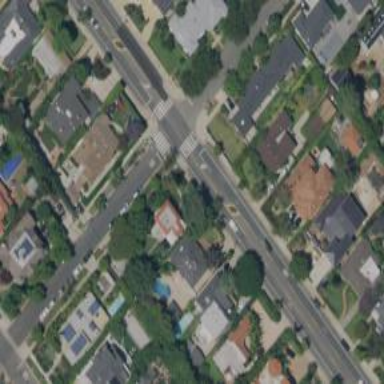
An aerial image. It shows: Tertiary road with asphalt surface running through residential area.